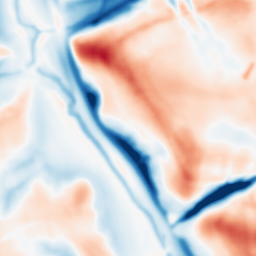
Category: multiscale
Decomposition family: dog_multiscale
Decomposition parameters: sigma_ratio: 2
n_scales: 3
base_sigma: 2
Upsampling method: sinc_hamming
Upsampling parameters: scale: 4
kernel_size: 8
Upsampling scale: 4